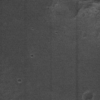
Label: not_dusty